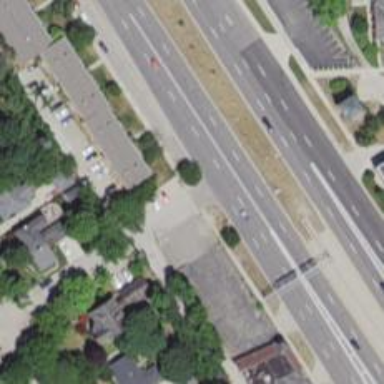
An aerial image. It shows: Footway crossing.